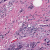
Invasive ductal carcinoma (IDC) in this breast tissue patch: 1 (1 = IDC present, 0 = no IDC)